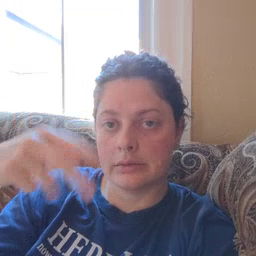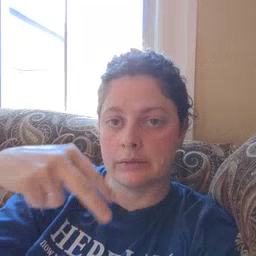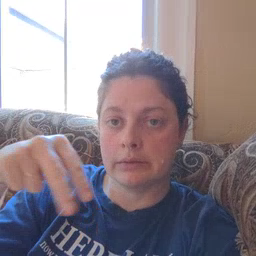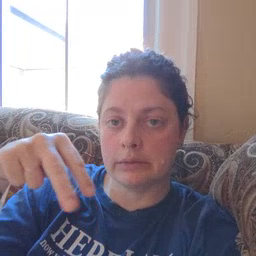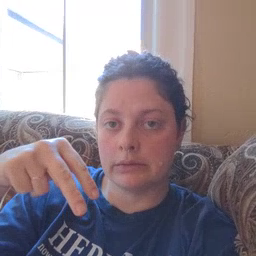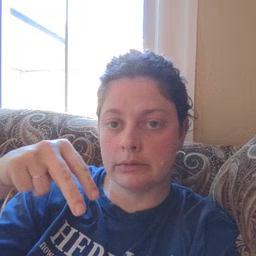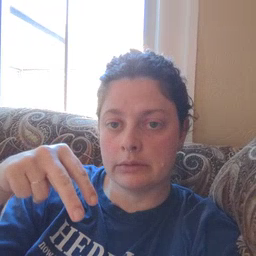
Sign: dance